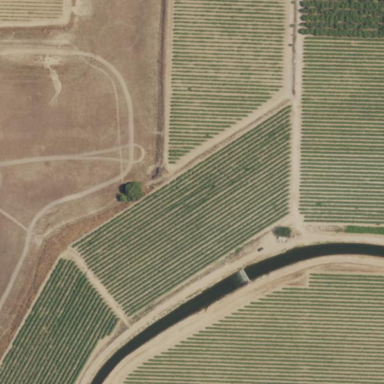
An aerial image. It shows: Vineyard.